Aerial crown-view tile of a tropical tree (Barro Colorado Island, Panama), acquired 20250715:
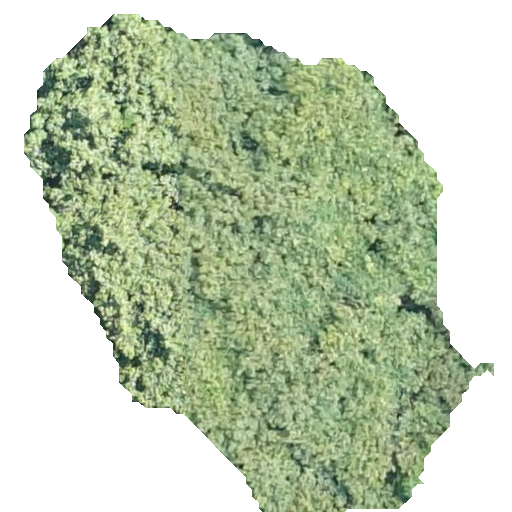
Species: Apeiba membranacea
GBIF accepted scientific name: Apeiba membranacea
Crown area: 225.827 m²